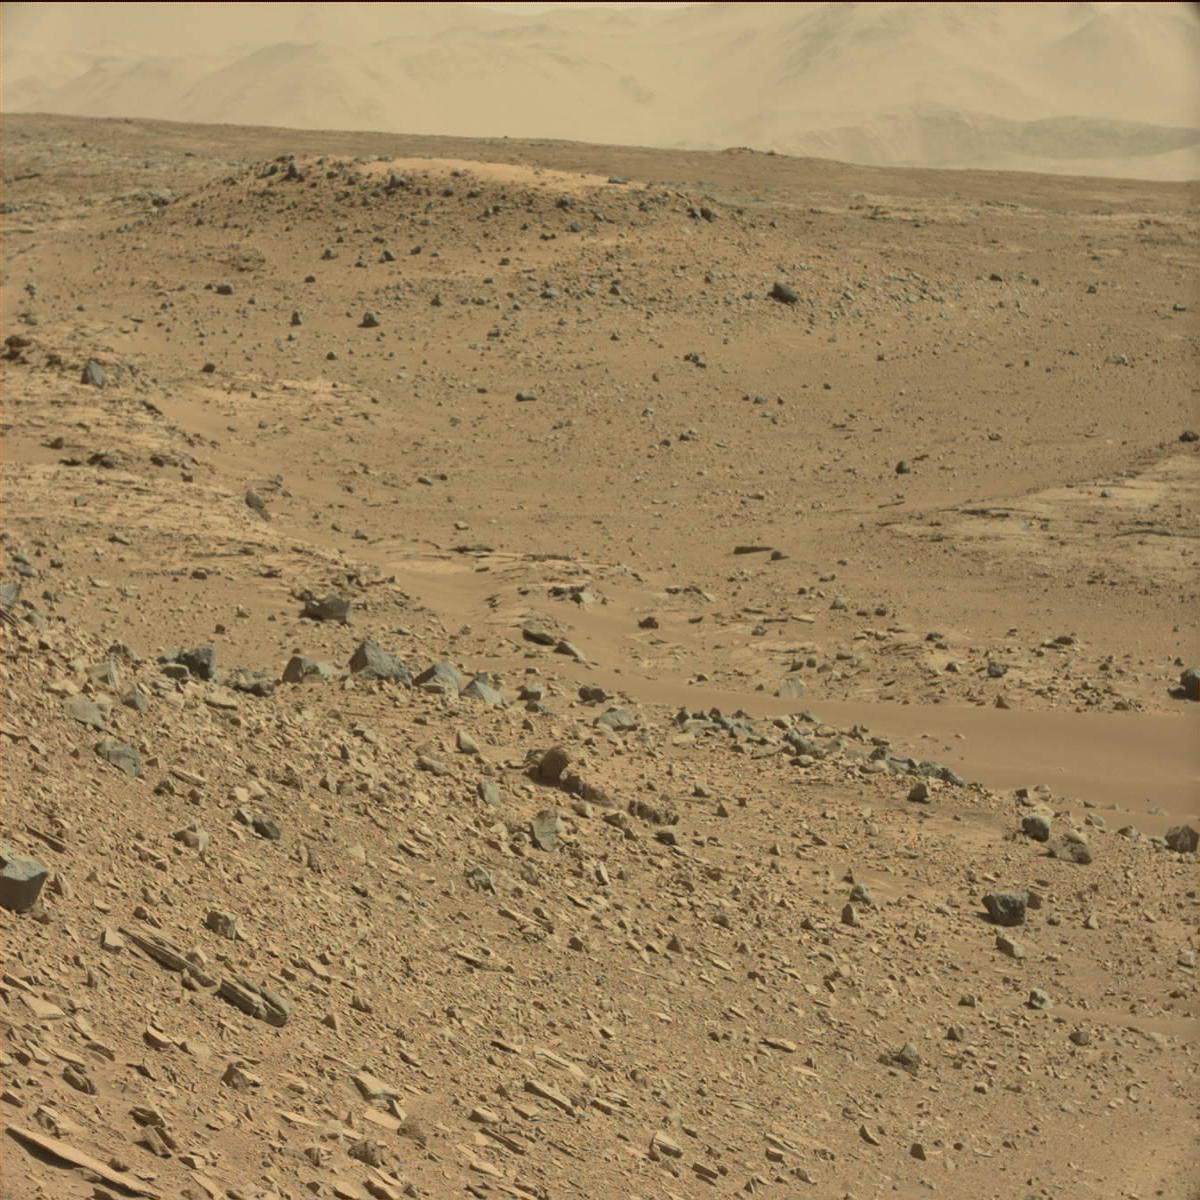
Terrain classes present: Bedrock, Ridge, Rock, Sand / Soil